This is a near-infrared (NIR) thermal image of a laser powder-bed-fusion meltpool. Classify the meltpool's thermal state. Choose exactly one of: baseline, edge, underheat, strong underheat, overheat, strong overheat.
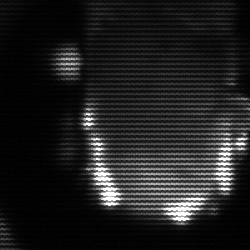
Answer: baseline